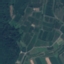
Label: PermanentCrop